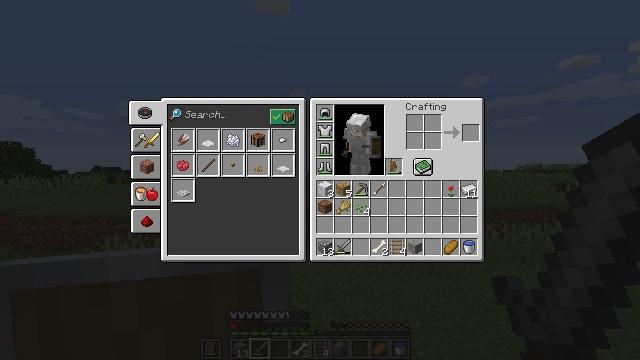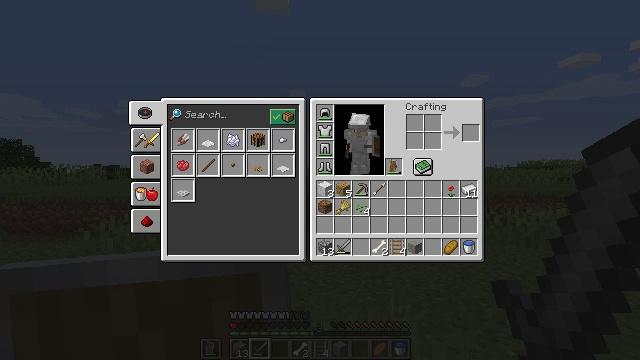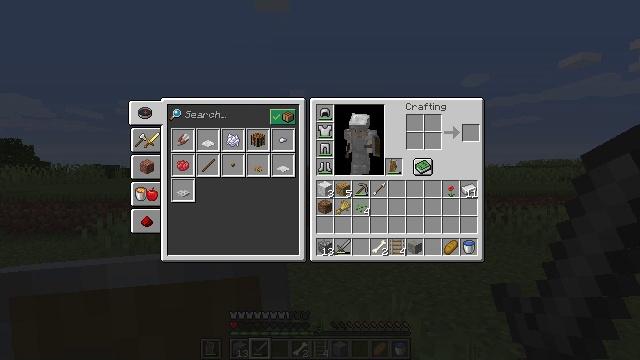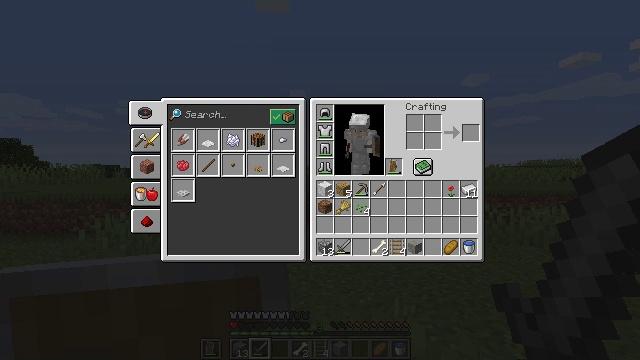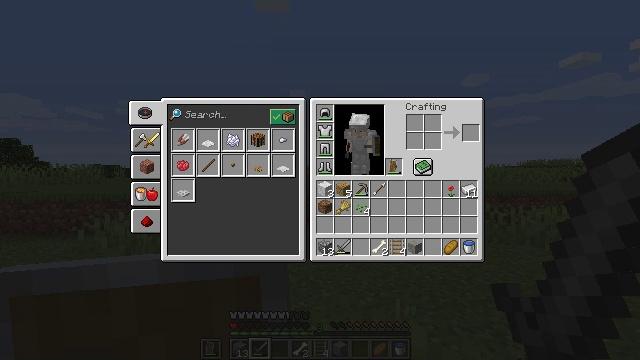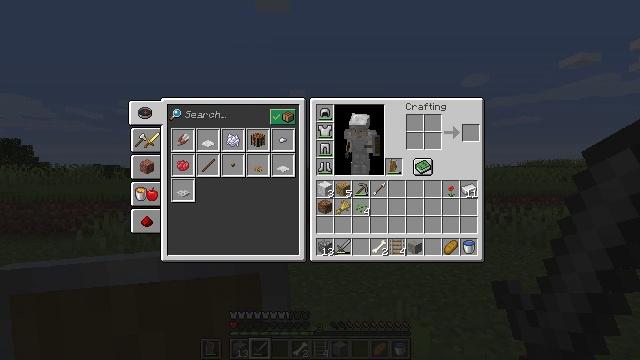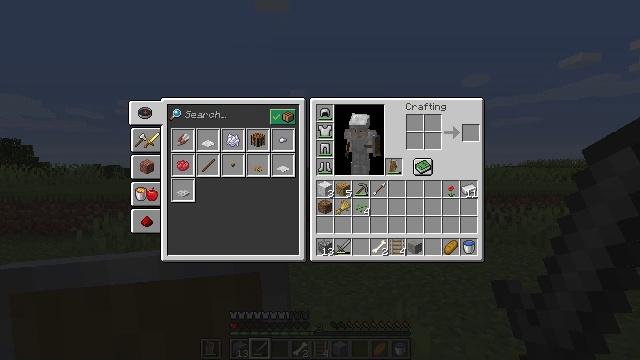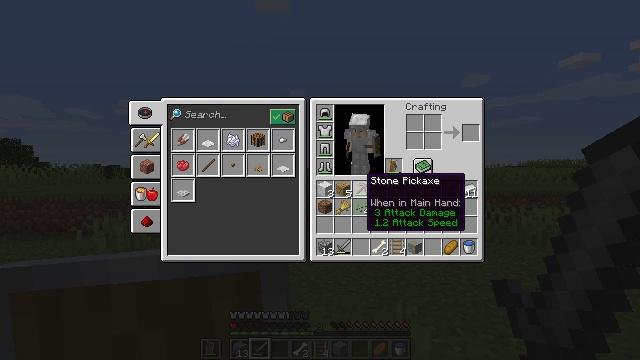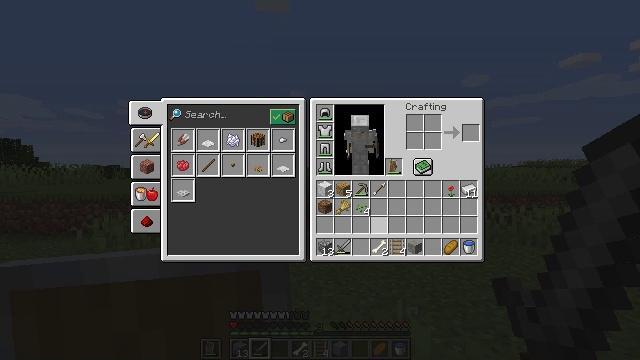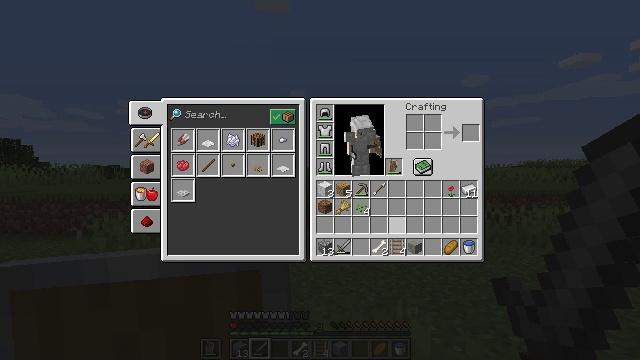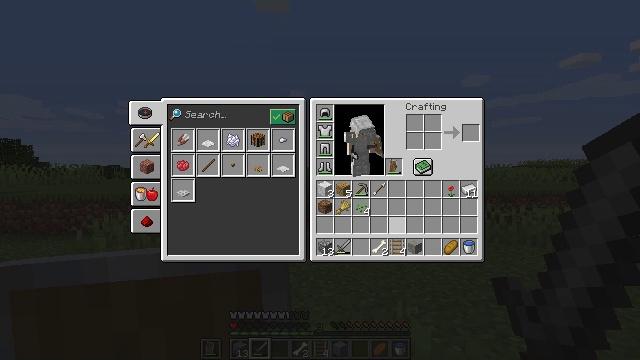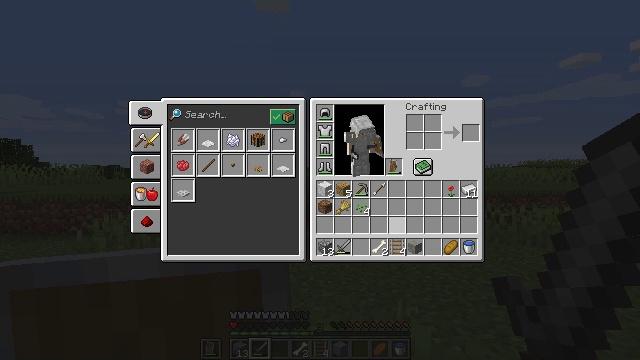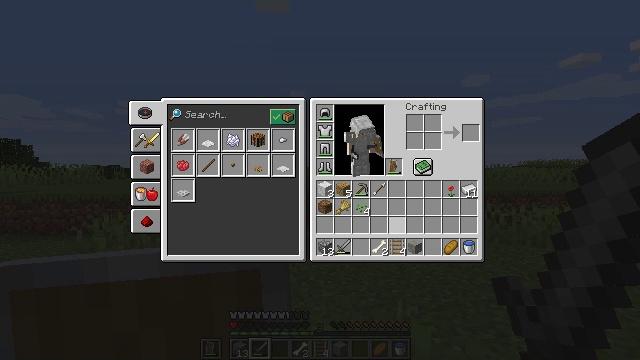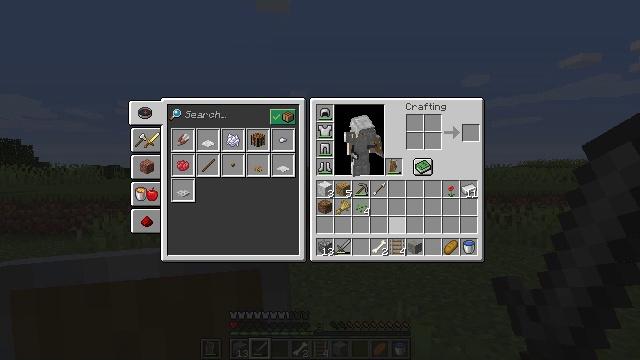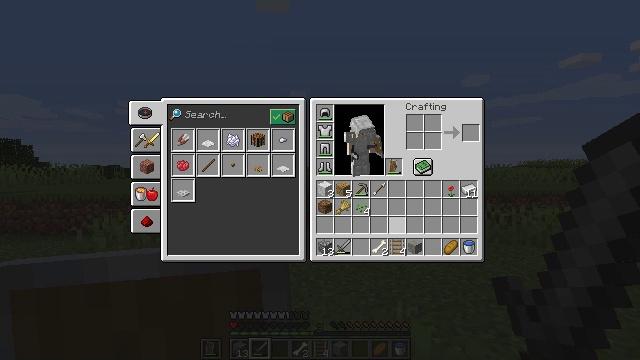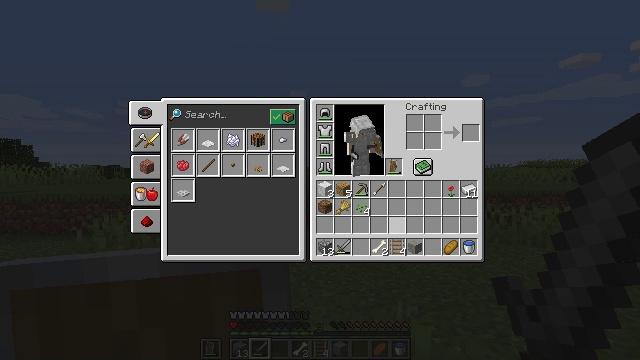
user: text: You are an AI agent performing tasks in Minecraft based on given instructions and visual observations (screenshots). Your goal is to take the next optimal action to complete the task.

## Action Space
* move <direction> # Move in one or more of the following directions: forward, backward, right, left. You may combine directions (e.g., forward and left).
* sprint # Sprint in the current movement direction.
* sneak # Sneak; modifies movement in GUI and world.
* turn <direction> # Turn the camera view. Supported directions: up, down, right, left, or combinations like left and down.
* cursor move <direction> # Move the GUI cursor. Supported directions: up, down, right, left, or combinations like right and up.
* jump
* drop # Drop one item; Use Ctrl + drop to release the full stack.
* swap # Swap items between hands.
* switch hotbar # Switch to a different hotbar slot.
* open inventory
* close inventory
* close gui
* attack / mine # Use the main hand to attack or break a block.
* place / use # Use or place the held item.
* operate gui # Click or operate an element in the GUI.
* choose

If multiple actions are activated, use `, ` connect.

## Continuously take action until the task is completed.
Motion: motion action
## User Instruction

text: Mine the fully grown carrots.
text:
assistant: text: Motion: move forward, jump
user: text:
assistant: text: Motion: move forward, jump
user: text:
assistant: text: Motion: move forward, jump
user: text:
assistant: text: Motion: move forward, jump
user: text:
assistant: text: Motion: move forward, jump
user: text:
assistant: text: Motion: move forward, jump
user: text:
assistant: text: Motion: move forward, turn right and down, jump
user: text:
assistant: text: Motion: move forward, turn right and down, jump
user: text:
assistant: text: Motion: move forward, turn right and down, jump
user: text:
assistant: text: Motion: move forward, jump
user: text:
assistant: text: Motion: move forward, jump
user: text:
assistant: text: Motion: move forward, jump
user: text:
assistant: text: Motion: move forward, jump
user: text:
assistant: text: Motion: move forward, jump
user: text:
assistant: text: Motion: move forward, jump
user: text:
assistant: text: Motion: move forward, jump
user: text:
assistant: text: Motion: move forward, jump
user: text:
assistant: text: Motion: move forward, jump
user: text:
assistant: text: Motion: move forward, jump
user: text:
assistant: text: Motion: move forward, jump
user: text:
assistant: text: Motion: move forward, jump
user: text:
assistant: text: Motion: move forward, jump
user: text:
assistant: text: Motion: move forward, jump
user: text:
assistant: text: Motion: move forward, jump
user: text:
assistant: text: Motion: move forward, jump
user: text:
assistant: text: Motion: move forward, jump
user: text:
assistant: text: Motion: move forward, jump
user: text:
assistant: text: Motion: move forward, jump
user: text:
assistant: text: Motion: move forward, jump
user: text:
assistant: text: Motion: move forward, jump, close inventory